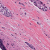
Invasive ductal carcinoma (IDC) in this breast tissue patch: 0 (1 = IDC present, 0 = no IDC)